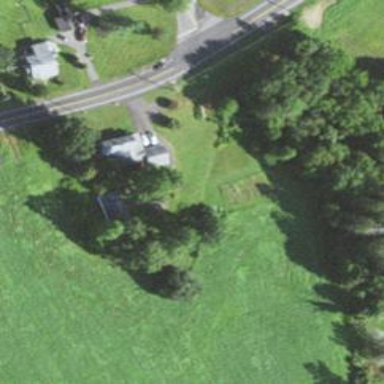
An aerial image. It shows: Driveway.